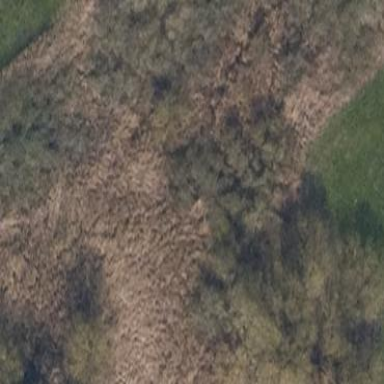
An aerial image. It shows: Marshy wetland area.